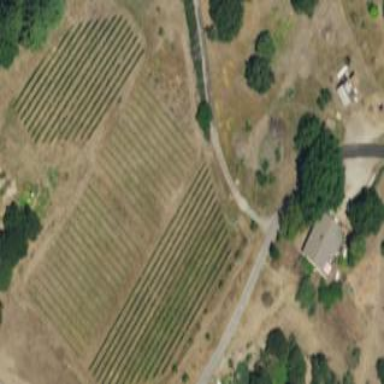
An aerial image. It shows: Beautiful vineyard in the countryside.